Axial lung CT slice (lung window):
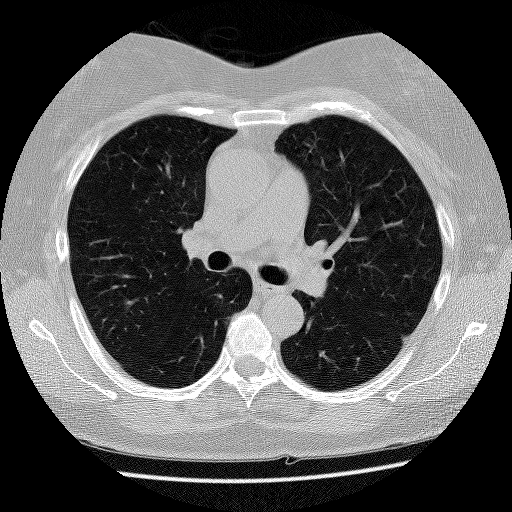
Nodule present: no